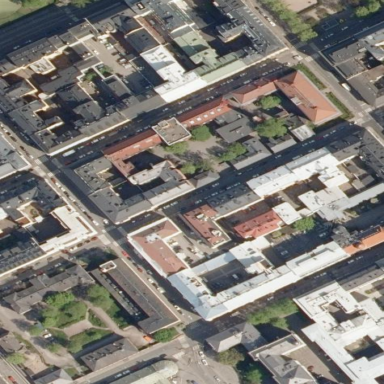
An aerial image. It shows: City block.